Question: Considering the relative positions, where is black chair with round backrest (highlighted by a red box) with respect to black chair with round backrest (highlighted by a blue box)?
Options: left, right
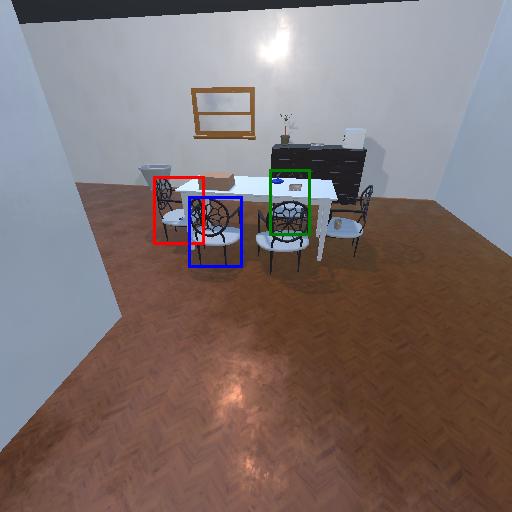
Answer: left